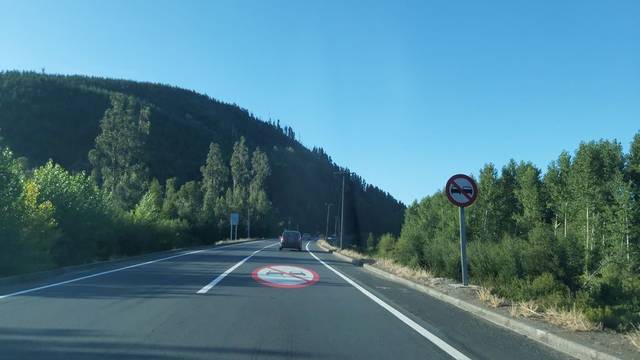
Region: Chile
Coordinates: -36.954, -73.049